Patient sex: F
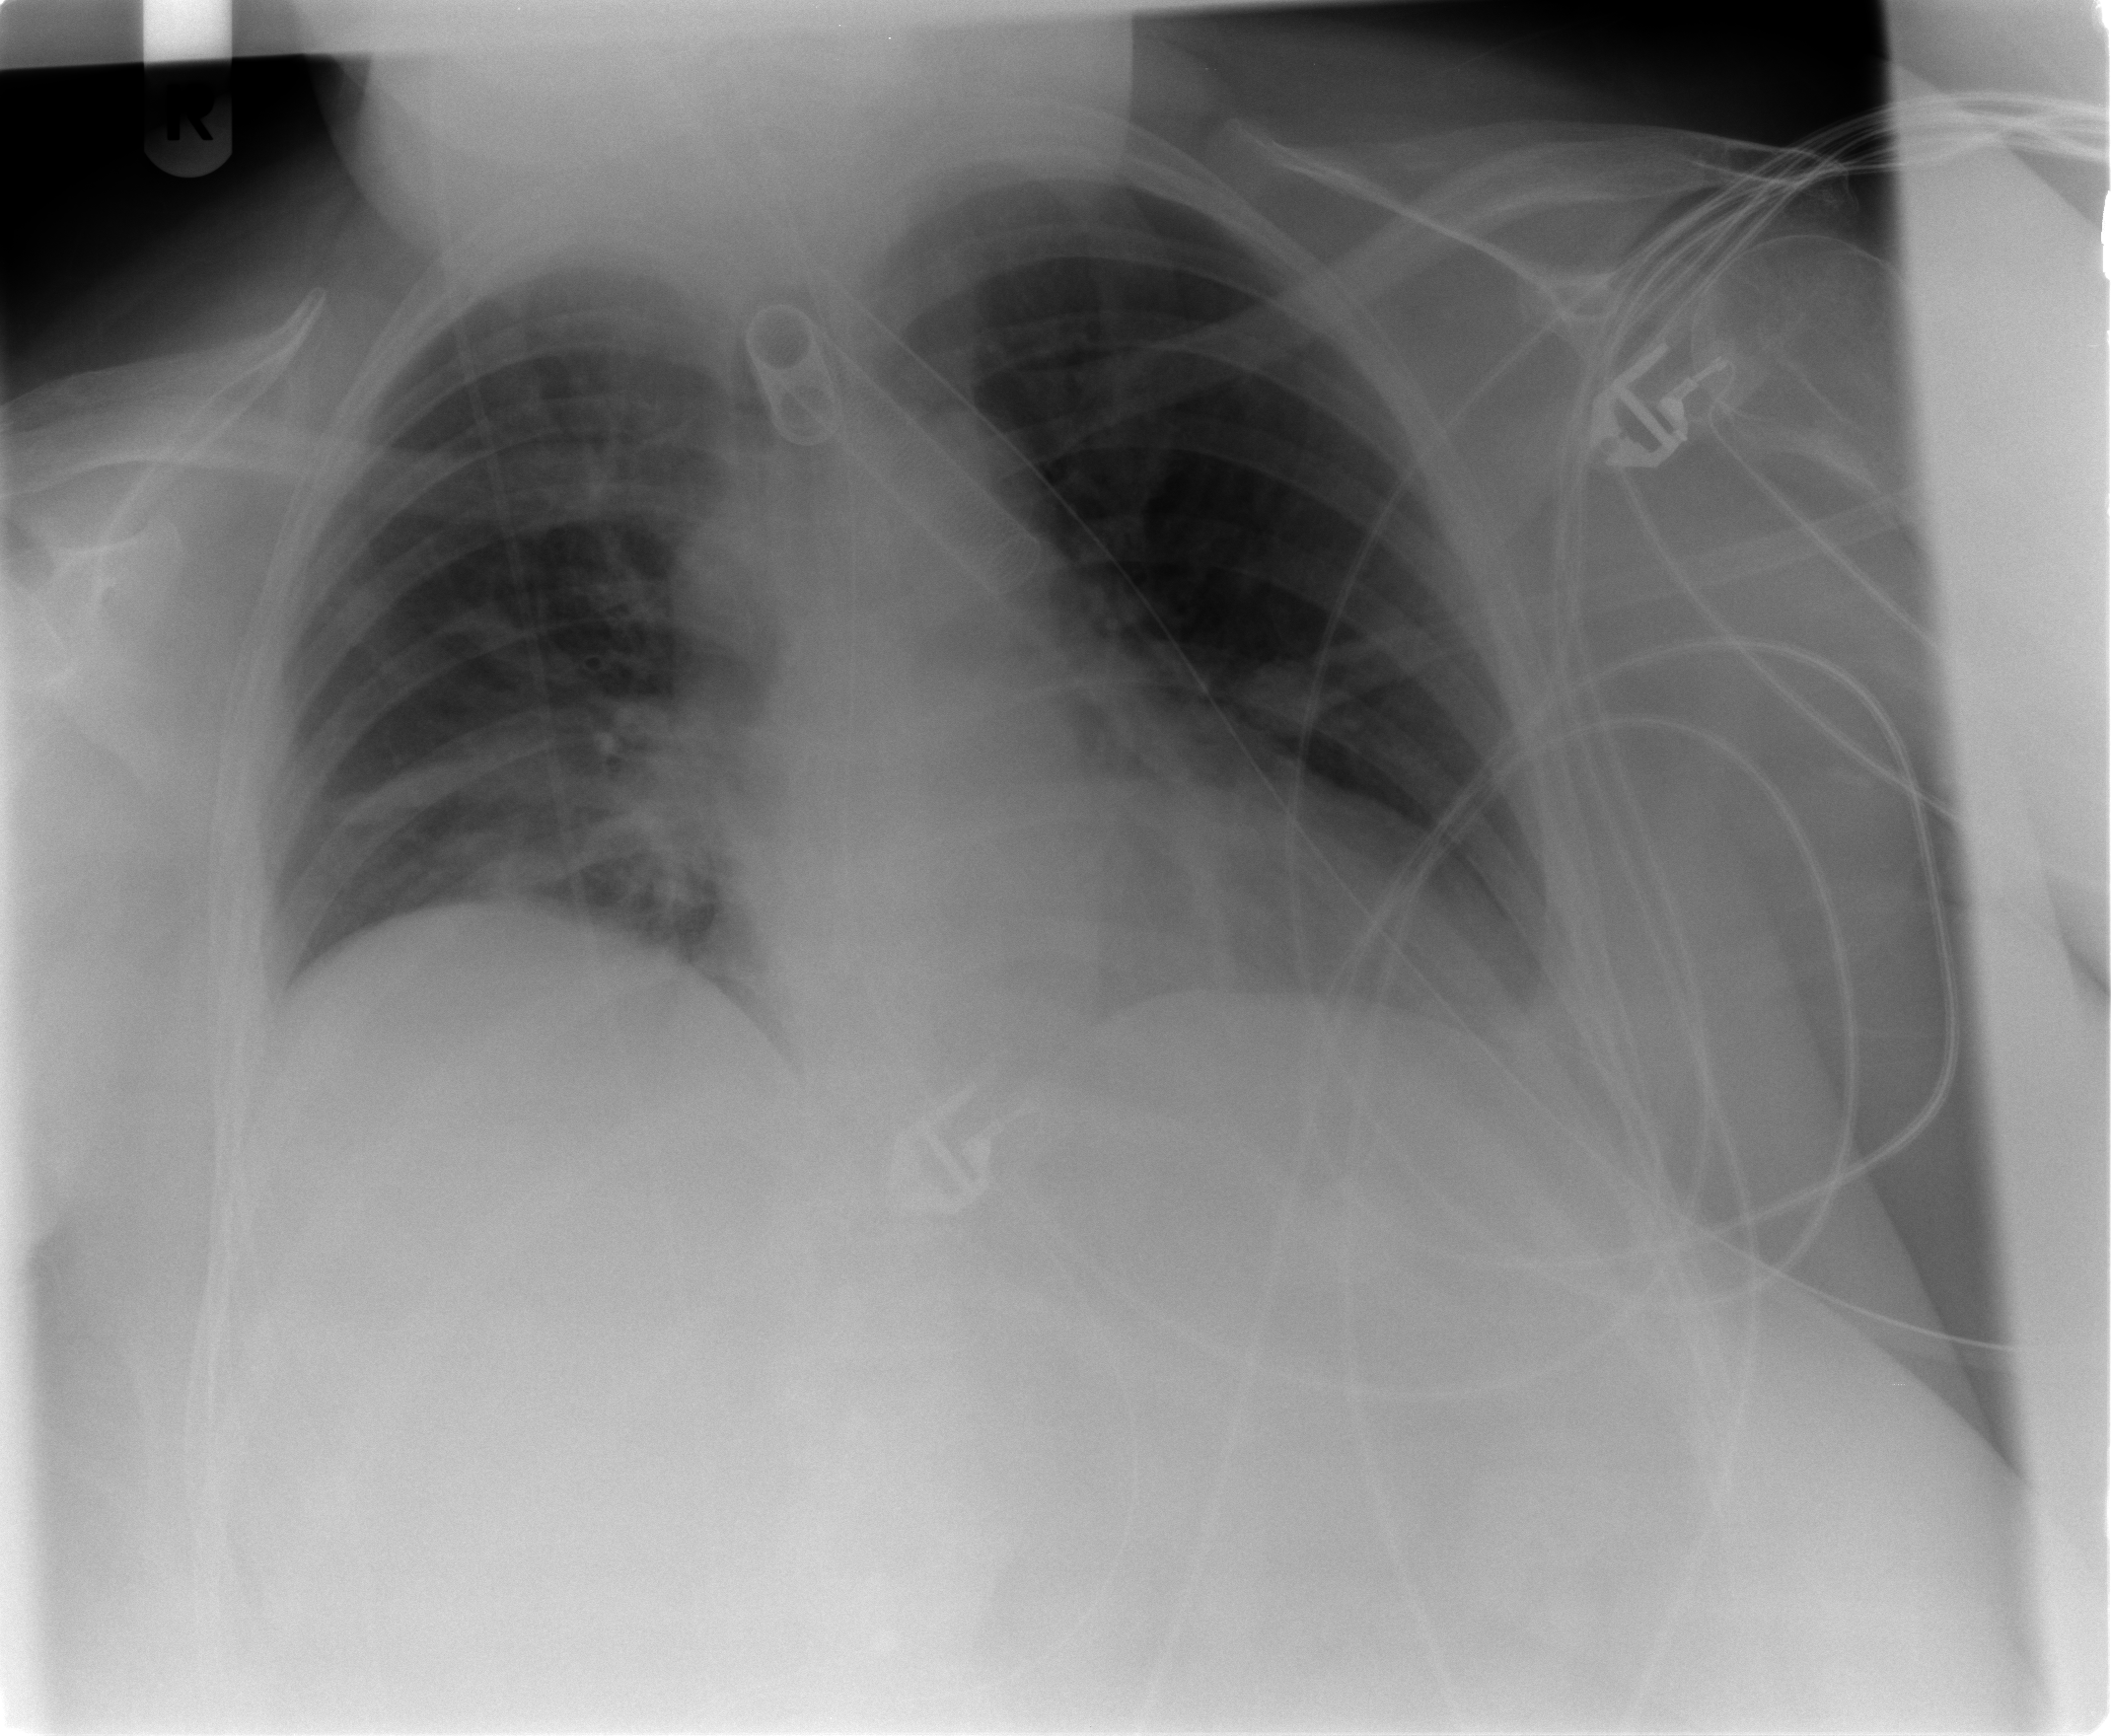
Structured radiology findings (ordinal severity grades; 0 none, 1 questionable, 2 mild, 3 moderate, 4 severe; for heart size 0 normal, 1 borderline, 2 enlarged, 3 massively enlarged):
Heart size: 1
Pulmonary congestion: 0
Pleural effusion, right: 1
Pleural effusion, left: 1
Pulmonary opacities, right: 0
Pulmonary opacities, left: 0
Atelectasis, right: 2
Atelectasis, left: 1